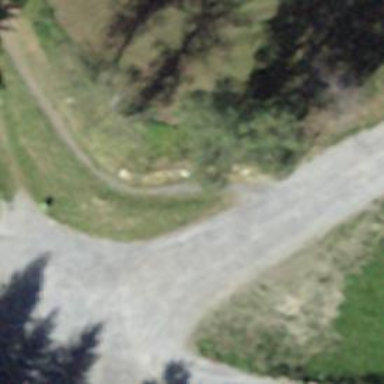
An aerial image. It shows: Guidepost providing information.